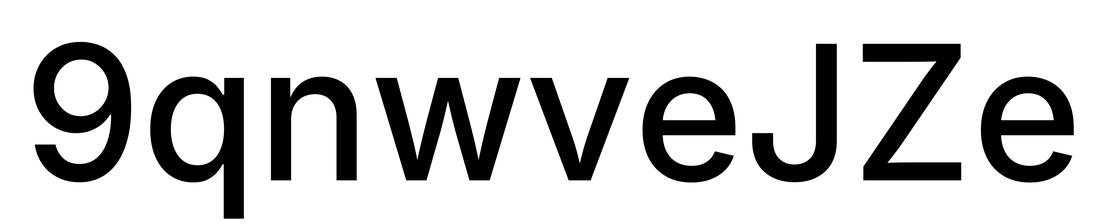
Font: Inter_Medium